Interaction volume radius: 5 \u00c5
Interaction volume height: 15 \u00c5
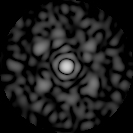
Disorder parameter: 0.7693